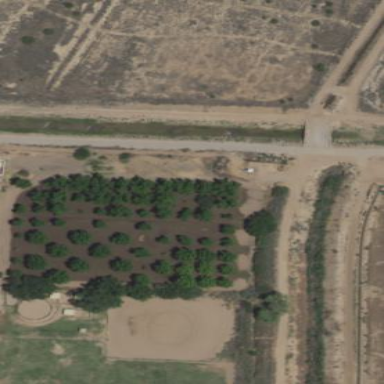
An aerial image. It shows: Orchard.